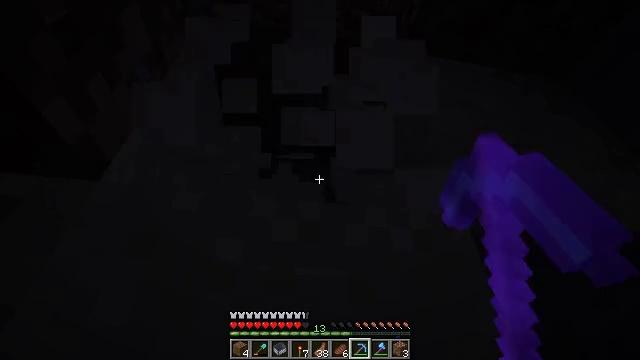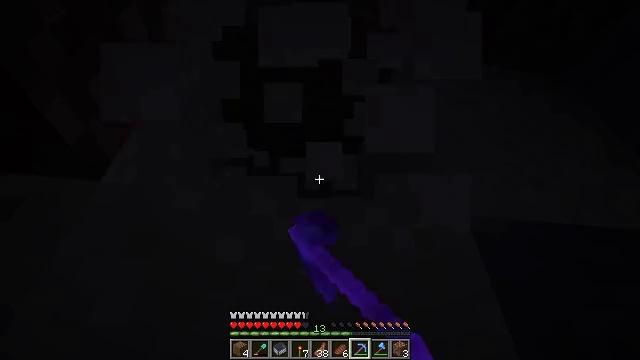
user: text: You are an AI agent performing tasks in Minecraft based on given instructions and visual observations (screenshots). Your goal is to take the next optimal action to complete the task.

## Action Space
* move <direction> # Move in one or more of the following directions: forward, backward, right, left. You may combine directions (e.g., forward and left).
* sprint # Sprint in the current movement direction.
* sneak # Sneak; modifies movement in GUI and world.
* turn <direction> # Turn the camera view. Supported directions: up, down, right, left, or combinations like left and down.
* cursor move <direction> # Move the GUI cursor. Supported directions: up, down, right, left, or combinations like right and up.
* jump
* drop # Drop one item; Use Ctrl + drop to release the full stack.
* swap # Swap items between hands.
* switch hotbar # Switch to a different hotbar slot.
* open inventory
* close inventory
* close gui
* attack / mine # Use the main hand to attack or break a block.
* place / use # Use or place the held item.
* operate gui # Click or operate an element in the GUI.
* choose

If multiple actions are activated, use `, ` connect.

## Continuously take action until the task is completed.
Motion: motion action
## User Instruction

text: Attack the ground to gather sand.
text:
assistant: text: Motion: attack / mine
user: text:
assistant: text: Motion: attack / mine